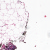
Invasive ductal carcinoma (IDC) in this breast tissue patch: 0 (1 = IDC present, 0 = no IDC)